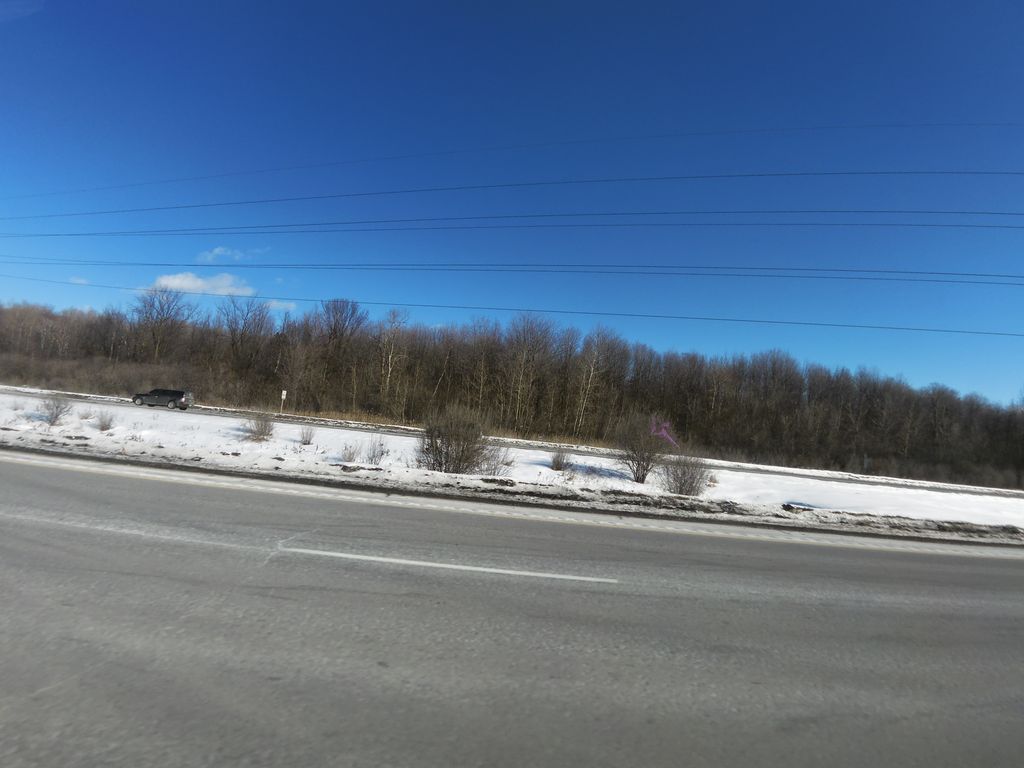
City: ottawa-gatineau